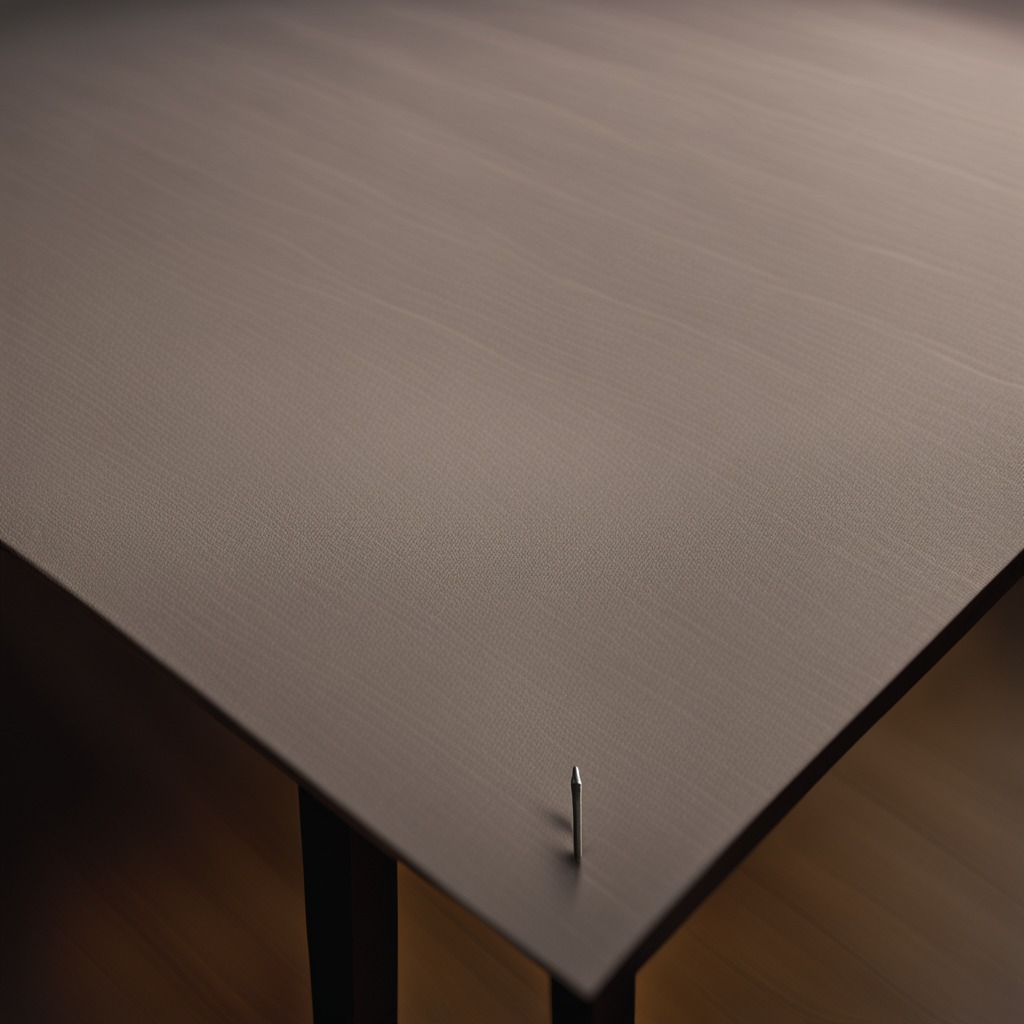
A nail is lying on a wooden table inside a workshop at night.